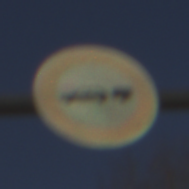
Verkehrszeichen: VerbotPersonenkraftwagenMitAnhaenger
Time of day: SunriseSunset
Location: Outdoor (Nature)
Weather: Clear
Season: NotSpecified
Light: Natural